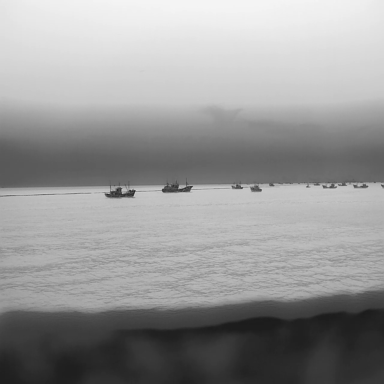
There are 14 bulk_carriers in the infrared image.